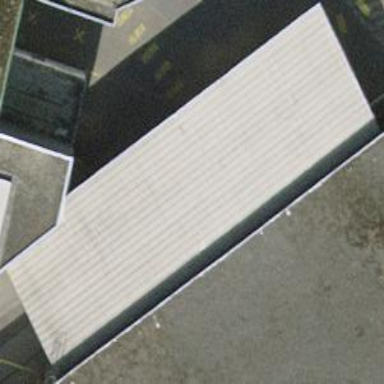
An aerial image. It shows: View of roof of building.